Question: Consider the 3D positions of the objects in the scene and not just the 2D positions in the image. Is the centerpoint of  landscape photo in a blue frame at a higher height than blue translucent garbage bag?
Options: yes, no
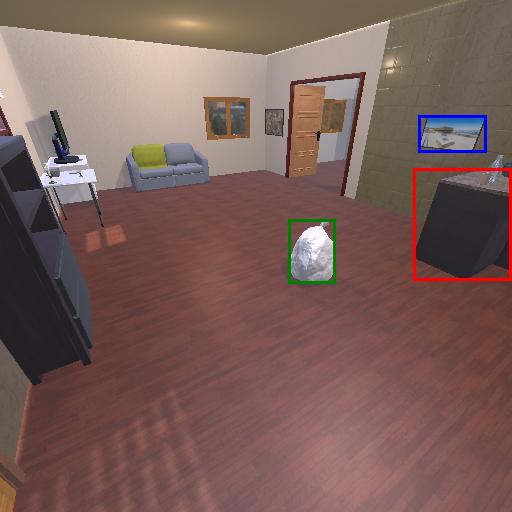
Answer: yes